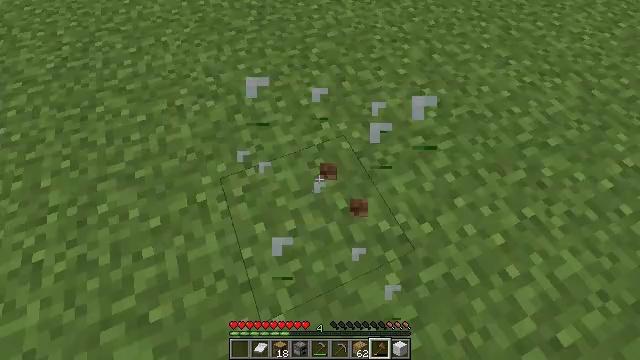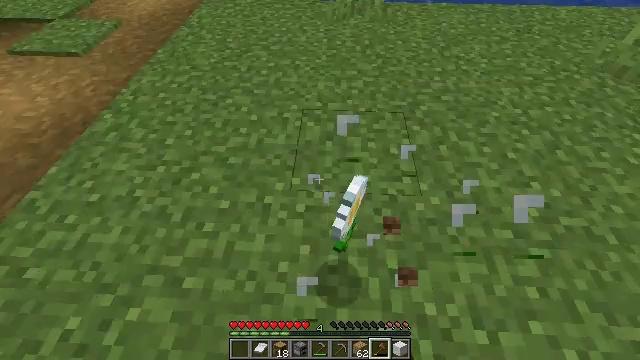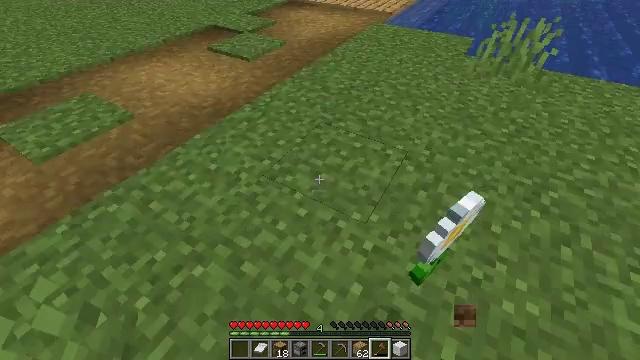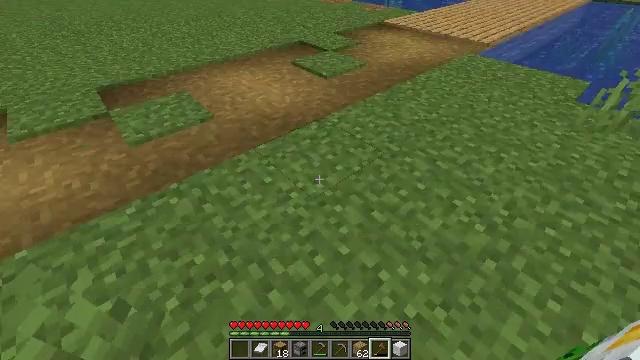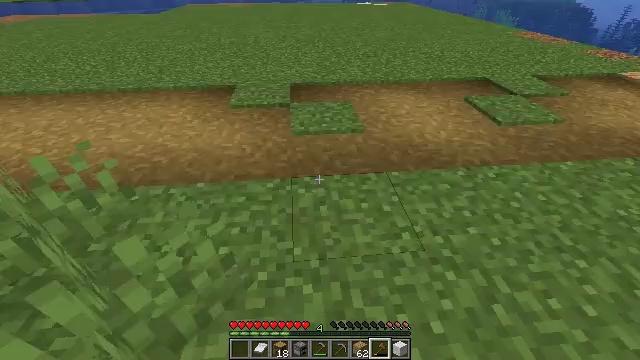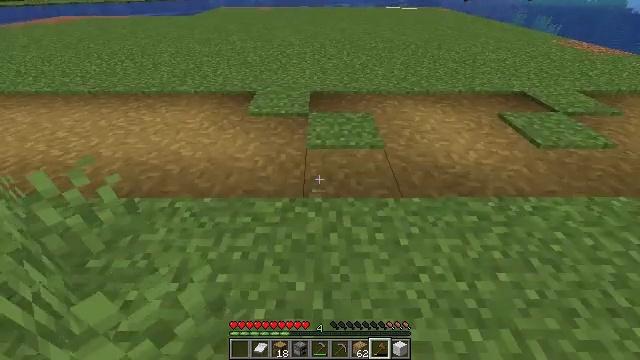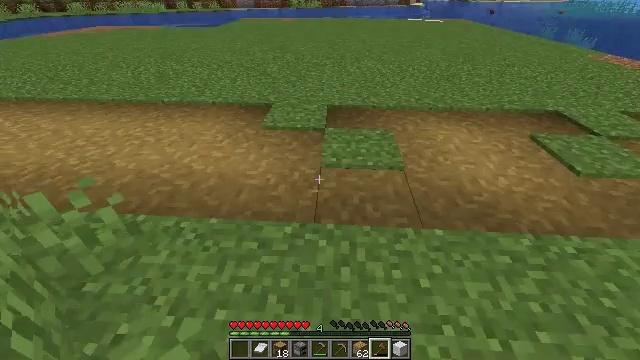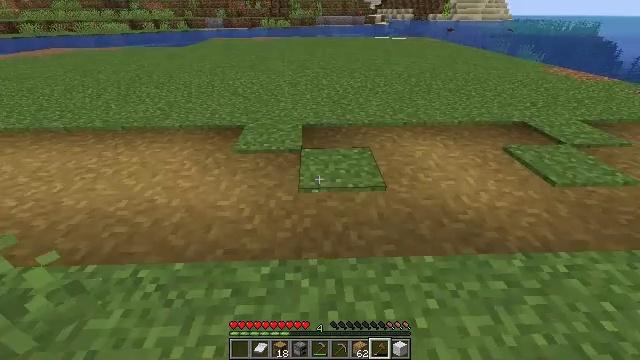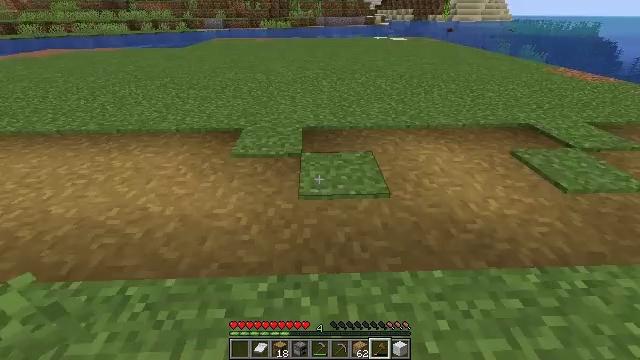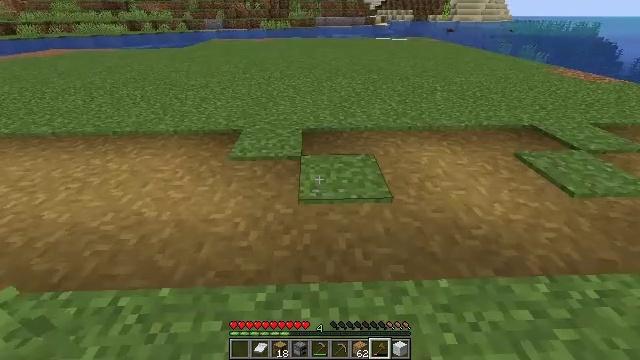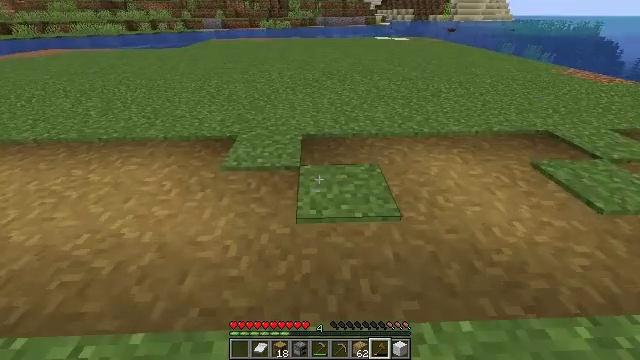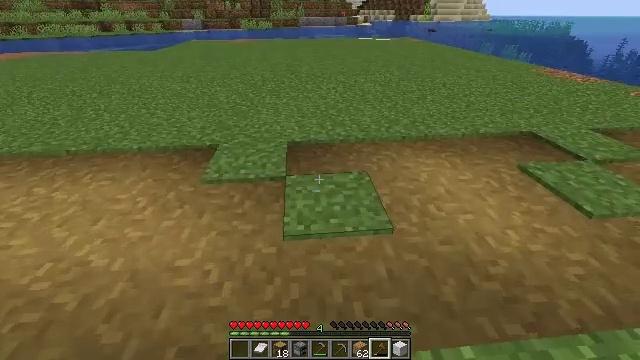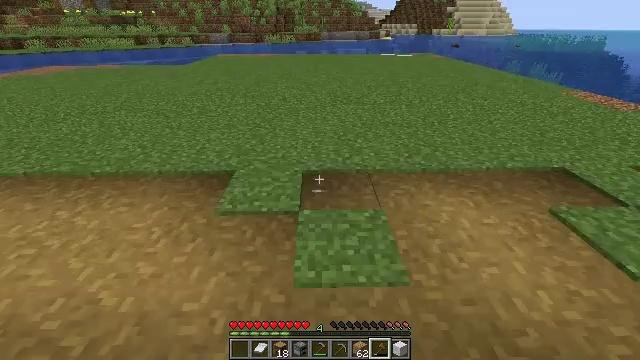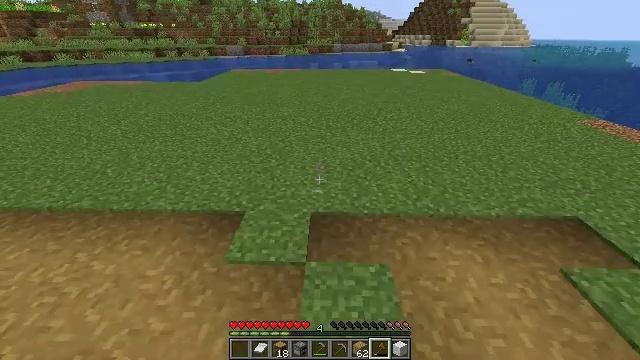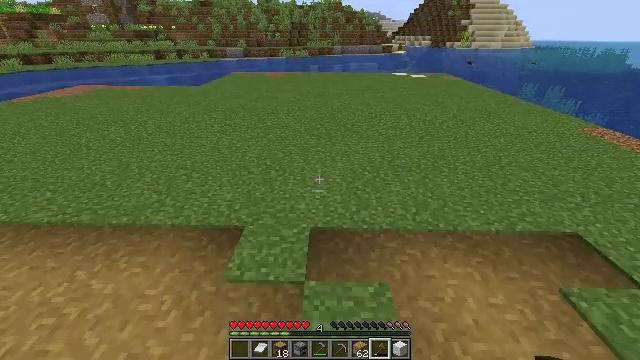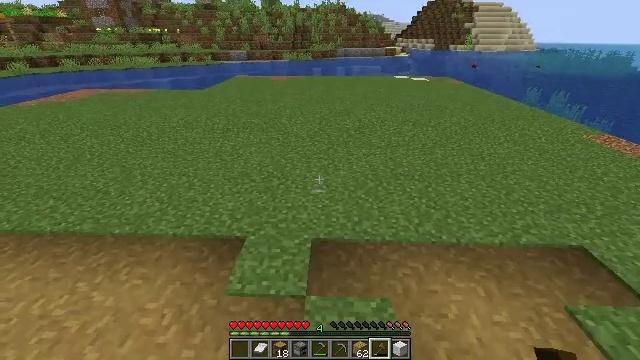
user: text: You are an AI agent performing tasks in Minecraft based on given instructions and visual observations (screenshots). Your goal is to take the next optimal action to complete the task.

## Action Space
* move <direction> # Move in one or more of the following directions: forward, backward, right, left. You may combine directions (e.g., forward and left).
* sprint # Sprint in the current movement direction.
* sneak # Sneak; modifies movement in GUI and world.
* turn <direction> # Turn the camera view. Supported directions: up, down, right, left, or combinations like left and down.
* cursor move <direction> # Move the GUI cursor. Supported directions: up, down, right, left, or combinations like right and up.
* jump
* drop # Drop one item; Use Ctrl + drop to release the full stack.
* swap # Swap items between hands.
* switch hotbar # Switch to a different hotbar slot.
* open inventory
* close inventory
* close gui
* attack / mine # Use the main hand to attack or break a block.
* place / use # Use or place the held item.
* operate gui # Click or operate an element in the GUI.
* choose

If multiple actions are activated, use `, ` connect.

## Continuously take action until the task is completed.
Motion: motion action
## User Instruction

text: Dig up some sand.
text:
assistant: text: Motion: turn left and up
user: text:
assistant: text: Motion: move forward, sprint, turn left and up
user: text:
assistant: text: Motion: move forward, sprint, turn left and up
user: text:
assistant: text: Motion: move forward, sprint, turn left and up
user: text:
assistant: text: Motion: move forward, sprint, turn left
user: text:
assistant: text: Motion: move forward, sprint, turn left and up
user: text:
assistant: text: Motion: move forward, sprint, turn right and up
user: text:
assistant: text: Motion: move forward, sprint
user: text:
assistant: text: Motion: move forward, sprint
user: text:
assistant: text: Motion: move forward, sprint
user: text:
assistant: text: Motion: move forward, sprint, turn right
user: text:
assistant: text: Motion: move forward, sprint, turn left and up, jump
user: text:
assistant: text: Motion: move forward, sprint, turn left and up, jump
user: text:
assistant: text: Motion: move forward, sprint, jump
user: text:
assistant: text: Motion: move forward, sprint, jump
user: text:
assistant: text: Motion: move forward, sprint, turn up, jump
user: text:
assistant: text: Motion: move forward, sprint, turn up, jump
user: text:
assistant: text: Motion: move forward, sprint, turn up, jump
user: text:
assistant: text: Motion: move forward, sprint, turn right and up, jump
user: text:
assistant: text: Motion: move forward, sprint, turn up, jump
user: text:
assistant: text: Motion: move forward, sprint
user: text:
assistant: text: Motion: move forward, sprint
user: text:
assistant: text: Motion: move forward, sprint
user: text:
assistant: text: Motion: move forward, sprint
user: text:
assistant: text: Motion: move forward, sprint
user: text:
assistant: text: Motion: move forward, sprint
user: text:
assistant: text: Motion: move forward, sprint
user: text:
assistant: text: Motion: move forward, sprint, turn right
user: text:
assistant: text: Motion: move forward, sprint, turn right
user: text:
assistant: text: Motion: move forward, sprint, turn right